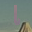
Label: 1